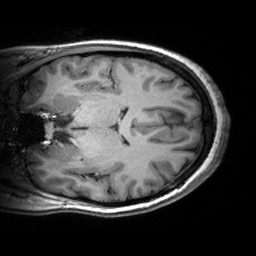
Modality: T1w
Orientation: coronal
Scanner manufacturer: siemens
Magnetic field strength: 3 T
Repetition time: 2.53 s
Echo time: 0.00299 s